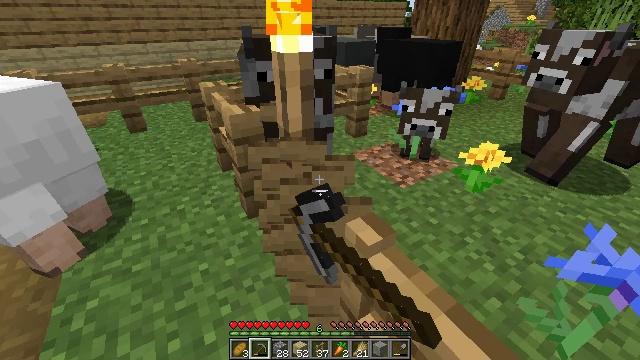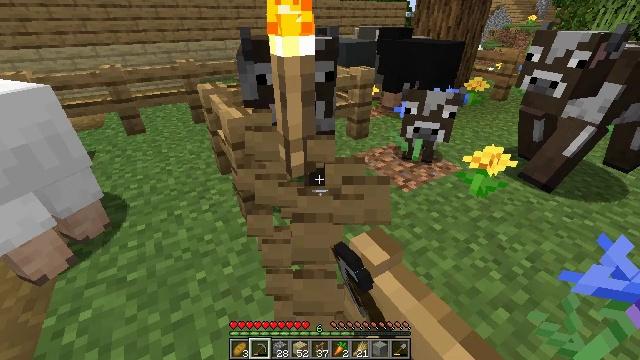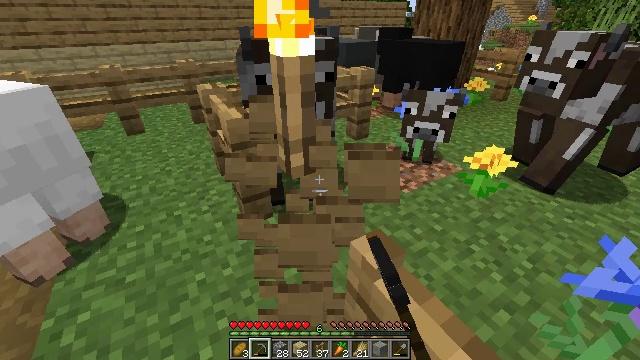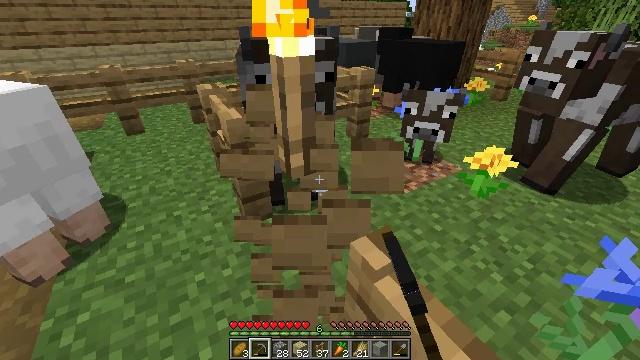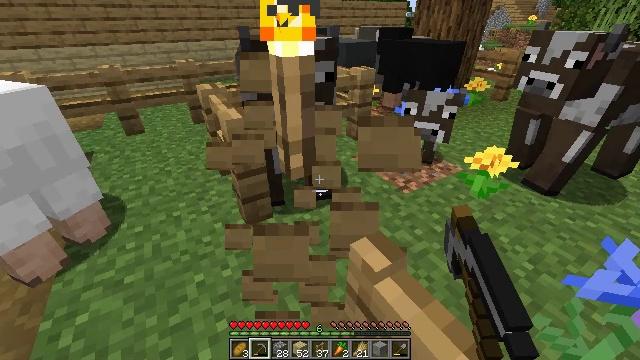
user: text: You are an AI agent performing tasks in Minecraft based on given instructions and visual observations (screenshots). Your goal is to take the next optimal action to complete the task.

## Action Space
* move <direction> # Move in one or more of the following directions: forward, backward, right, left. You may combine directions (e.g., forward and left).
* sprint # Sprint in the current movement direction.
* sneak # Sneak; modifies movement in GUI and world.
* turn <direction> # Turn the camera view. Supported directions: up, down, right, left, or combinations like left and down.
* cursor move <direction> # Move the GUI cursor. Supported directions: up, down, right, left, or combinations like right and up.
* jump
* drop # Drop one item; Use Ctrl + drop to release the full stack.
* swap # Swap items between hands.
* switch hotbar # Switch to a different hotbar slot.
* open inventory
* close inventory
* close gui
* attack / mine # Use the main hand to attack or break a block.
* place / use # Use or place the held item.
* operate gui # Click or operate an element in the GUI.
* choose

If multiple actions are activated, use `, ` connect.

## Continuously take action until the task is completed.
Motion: motion action
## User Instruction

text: Gather the oak fence pieces.
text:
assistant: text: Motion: attack / mine
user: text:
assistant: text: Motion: attack / mine
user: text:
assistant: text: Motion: attack / mine
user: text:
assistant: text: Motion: attack / mine
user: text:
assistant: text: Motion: attack / mine